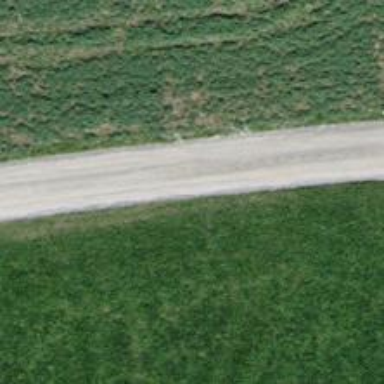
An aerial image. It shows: Track with fine gravel surface graded as grade 2.